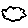
Label: cloud